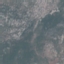
Label: HerbaceousVegetation